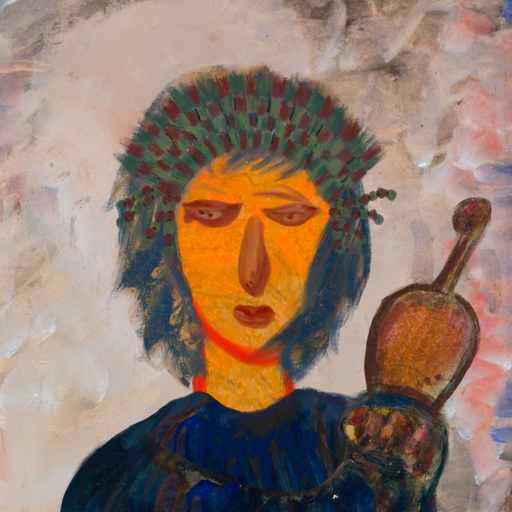
Background: Roy_Bahadur, Head And Neck Front: Sisters, Face Front: Pious_Lady, Bust: Pipe, Hair Front: InTheSun, Head Accessory: After_Raid_Crown, Second Necklace: Blank, Necklace: Blank, Baby: Blank